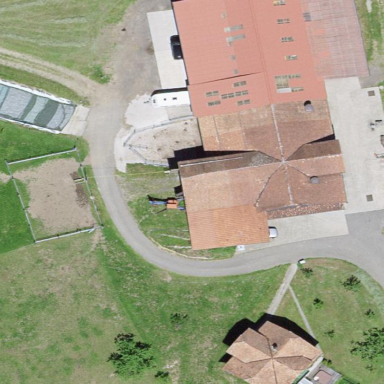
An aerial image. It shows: Farm with farmyard.